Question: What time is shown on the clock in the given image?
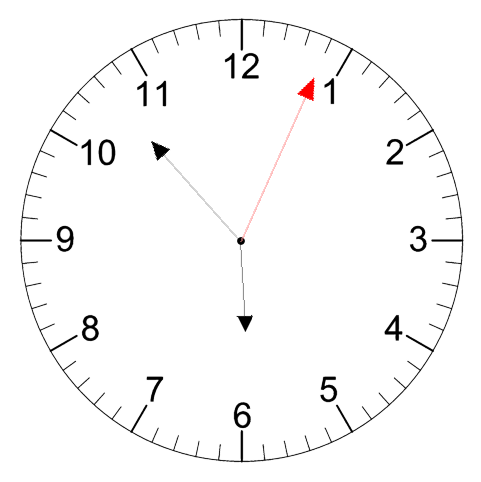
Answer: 05:53:04